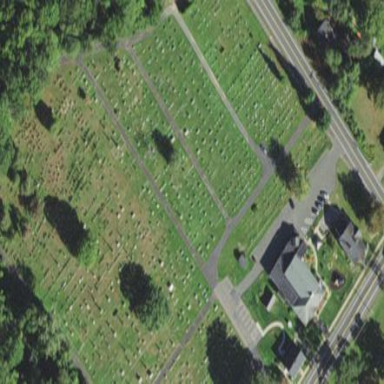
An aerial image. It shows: Cemetery.